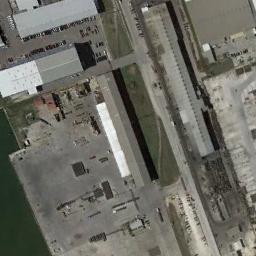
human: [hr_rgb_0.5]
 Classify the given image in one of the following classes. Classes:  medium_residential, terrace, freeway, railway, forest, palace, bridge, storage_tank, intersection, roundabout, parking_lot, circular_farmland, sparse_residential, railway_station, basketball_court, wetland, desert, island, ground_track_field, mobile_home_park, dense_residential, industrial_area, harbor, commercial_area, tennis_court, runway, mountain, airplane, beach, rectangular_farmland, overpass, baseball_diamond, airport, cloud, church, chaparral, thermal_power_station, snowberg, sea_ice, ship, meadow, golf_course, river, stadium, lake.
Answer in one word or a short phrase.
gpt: industrial_area